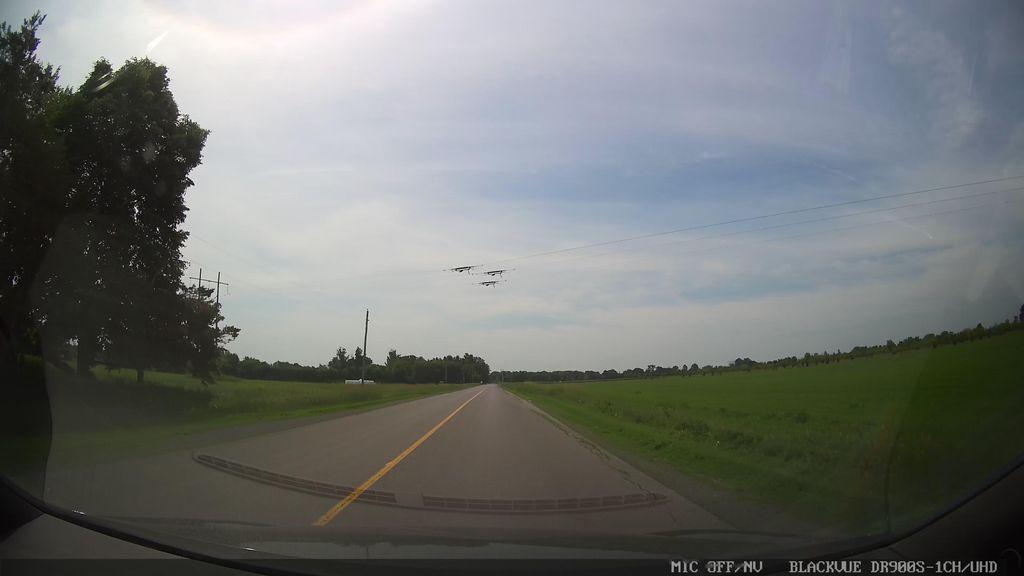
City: ottawa-gatineau